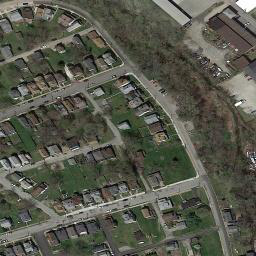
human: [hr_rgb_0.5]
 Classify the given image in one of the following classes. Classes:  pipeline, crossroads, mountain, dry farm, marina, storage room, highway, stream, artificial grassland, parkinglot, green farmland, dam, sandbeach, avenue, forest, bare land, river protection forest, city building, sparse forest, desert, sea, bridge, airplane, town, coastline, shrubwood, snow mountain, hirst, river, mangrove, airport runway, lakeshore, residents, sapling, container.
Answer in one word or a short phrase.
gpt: town